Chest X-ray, PA view. Patient: 84 years old, sex M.
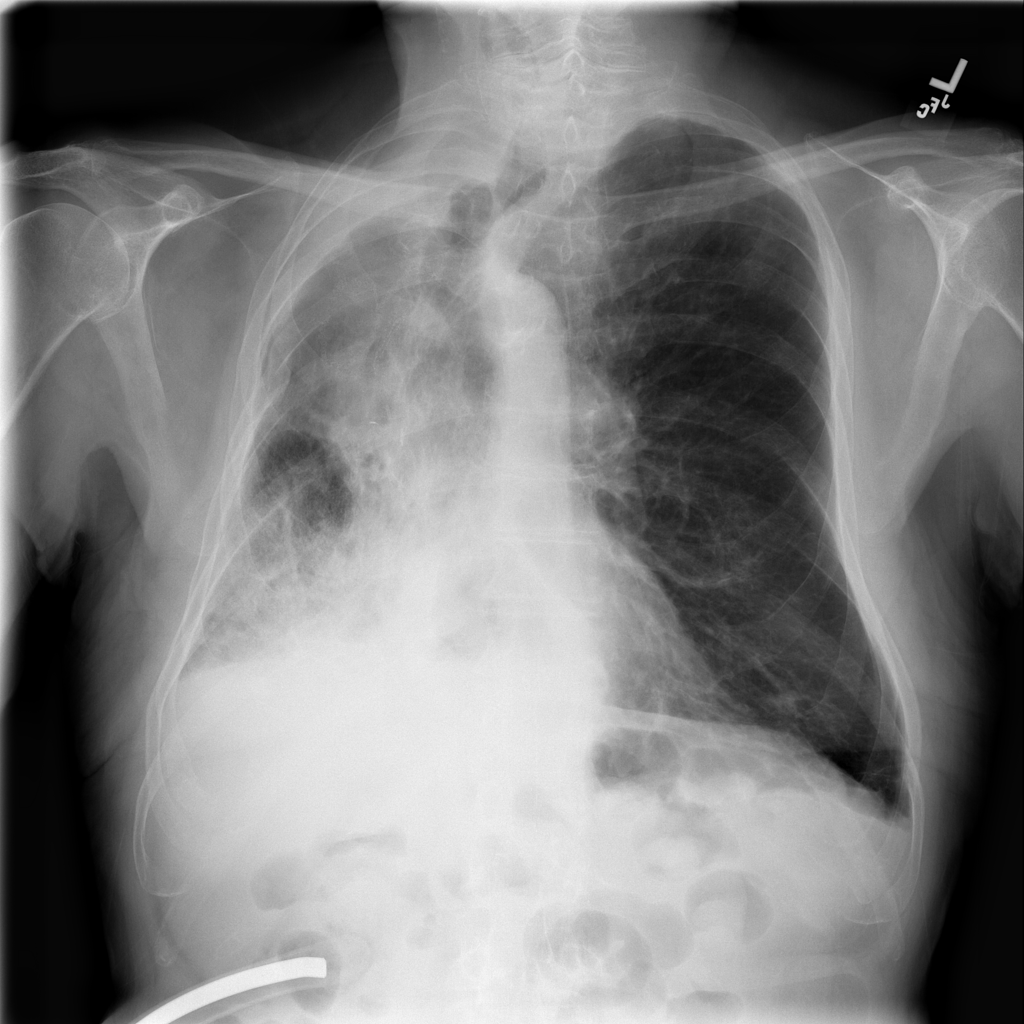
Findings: No Finding